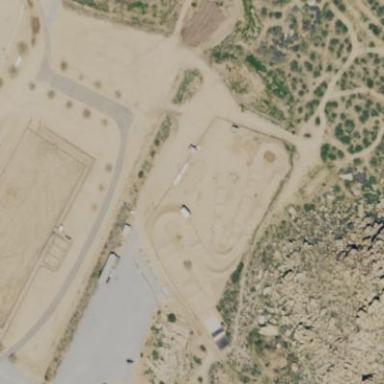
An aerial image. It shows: Motocross pitch for leisure land sports.